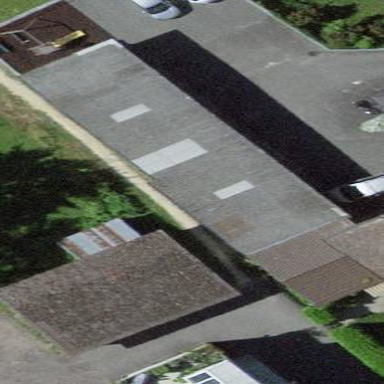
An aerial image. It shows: Group of garages.